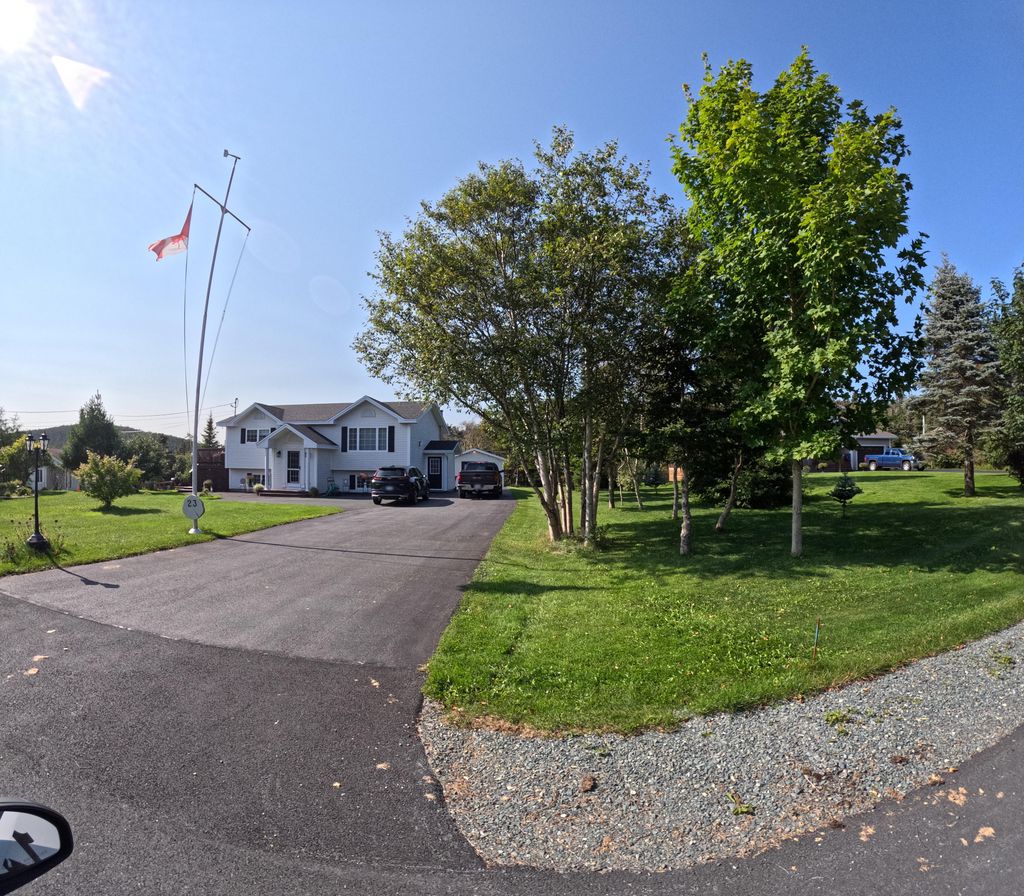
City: st_johns